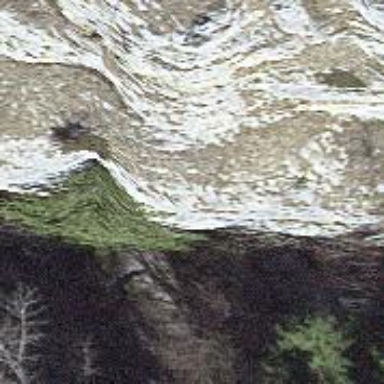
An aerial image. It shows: Natural cliff.